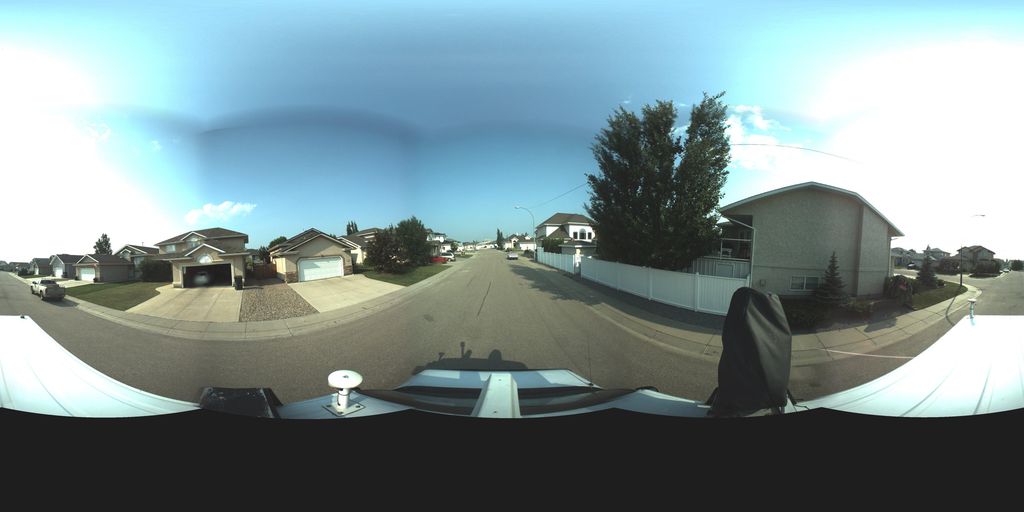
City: saskatoon